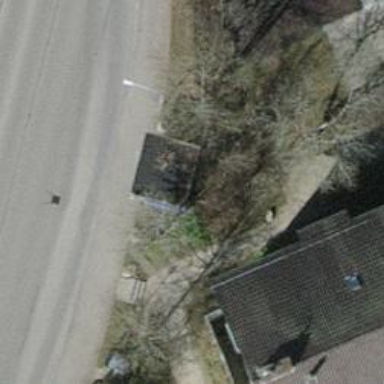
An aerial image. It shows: Post box.